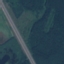
Land use / land cover: Highway